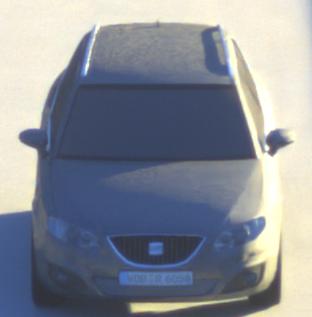
Make: SEAT
Model: Exeo ST 1.6
Detailed model: Exeo (3R) ST
Model produced from: 2010/05
Model produced until: 2010/08
Doors: 5
Color: gray
Road condition: dry road
Daytime: sunrise or sunset
Contrast: medium contrast